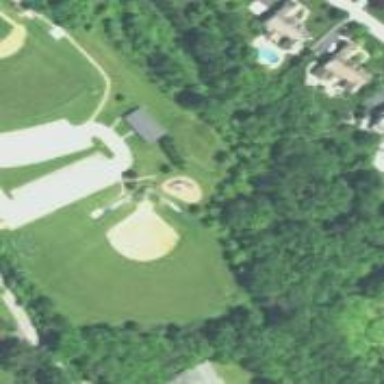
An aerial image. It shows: Baseball pitch for leisure land.